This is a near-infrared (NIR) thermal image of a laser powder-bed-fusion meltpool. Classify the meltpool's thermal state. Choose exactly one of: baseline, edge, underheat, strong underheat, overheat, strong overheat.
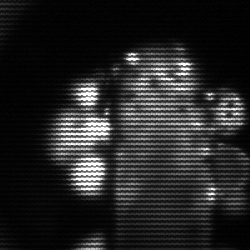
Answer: strong underheat